Interaction volume radius: 5 \u00c5
Interaction volume height: 10 \u00c5
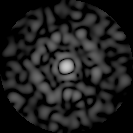
Disorder parameter: 0.8755